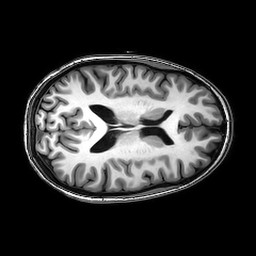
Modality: T1w
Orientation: axial
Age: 22
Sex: female
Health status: healthy
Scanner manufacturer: philips
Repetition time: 0.008248 s
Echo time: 0.00379 s